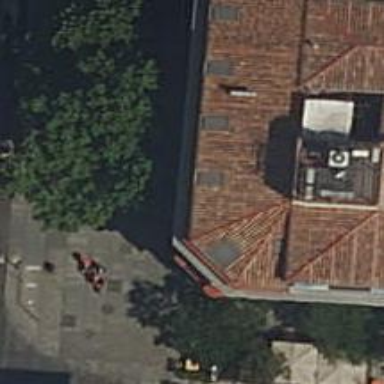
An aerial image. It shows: Restaurant.